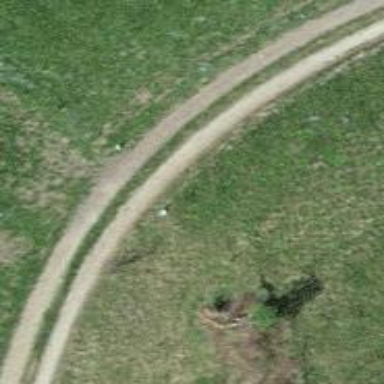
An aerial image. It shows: Unpaved track with grade2 surface.